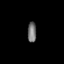
Tissue: prostate
Cell type: Epithelial cells
Senescence score: 0.3313
Nuclear area (px): 176
Mean DAPI intensity: 113.574